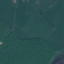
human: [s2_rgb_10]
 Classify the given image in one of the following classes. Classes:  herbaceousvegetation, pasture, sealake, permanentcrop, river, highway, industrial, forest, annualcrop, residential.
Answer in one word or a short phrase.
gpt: Pasture